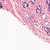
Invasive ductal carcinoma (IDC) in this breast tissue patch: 1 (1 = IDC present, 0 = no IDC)